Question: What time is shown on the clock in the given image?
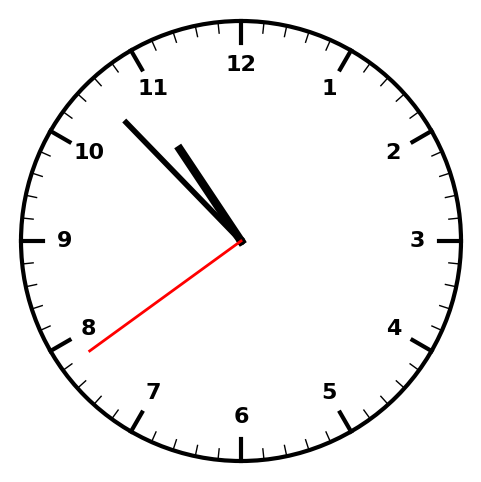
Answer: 10:52:39